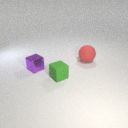
small purple metal cube behind small green rubber cube